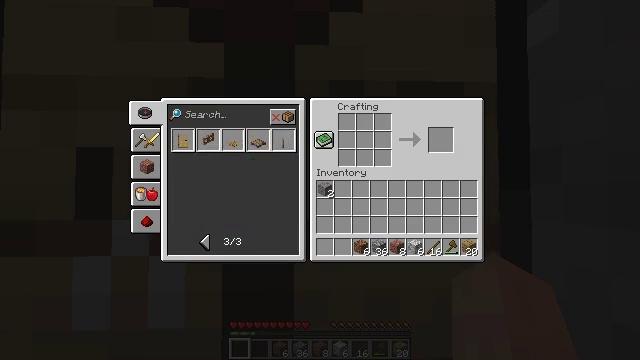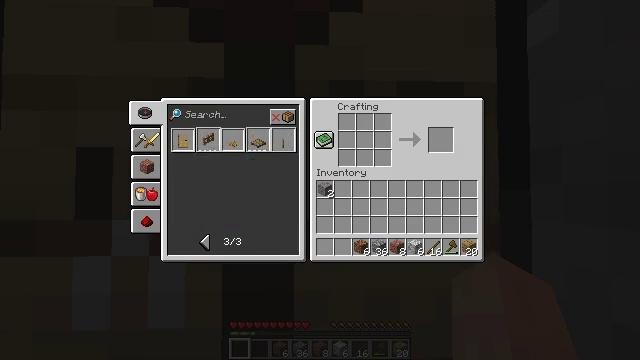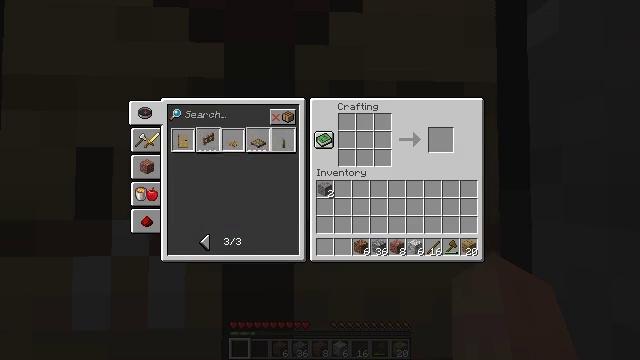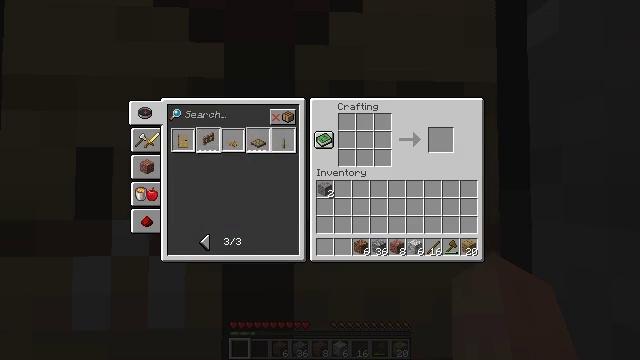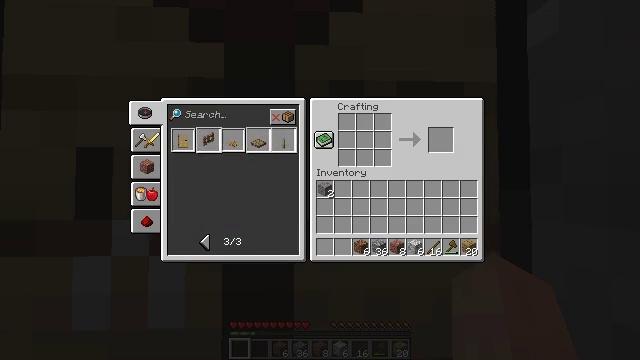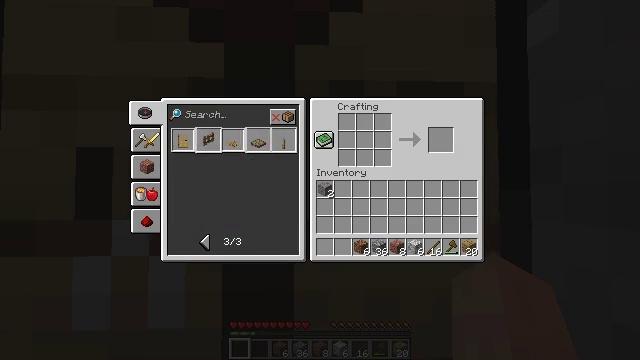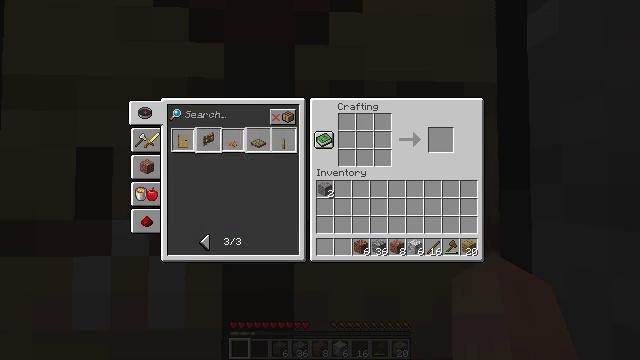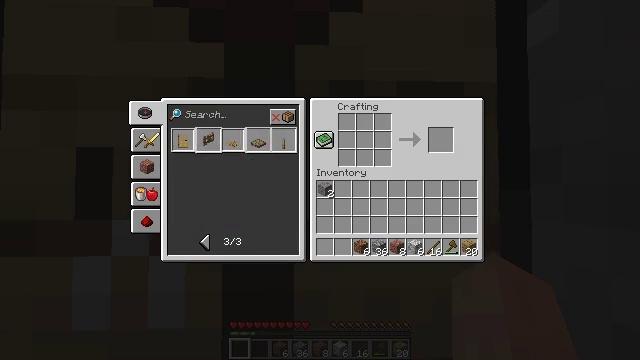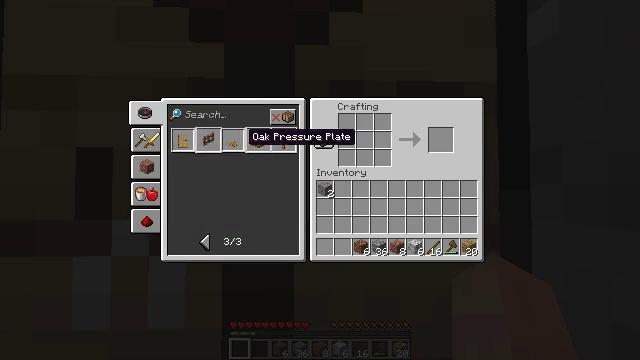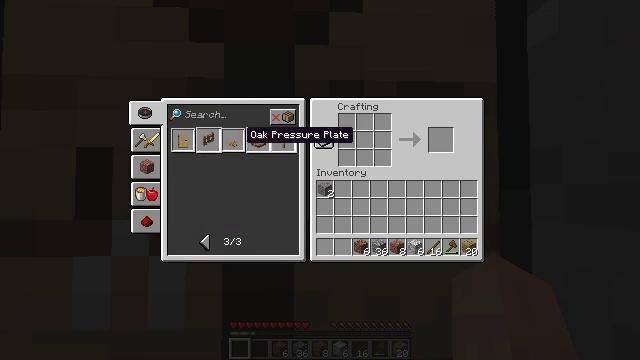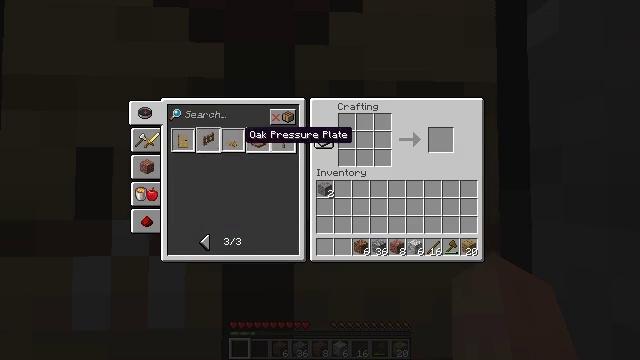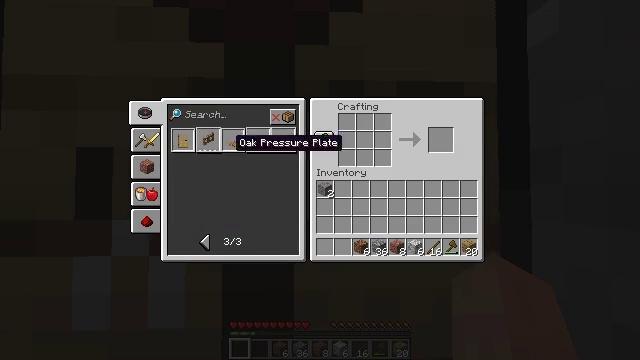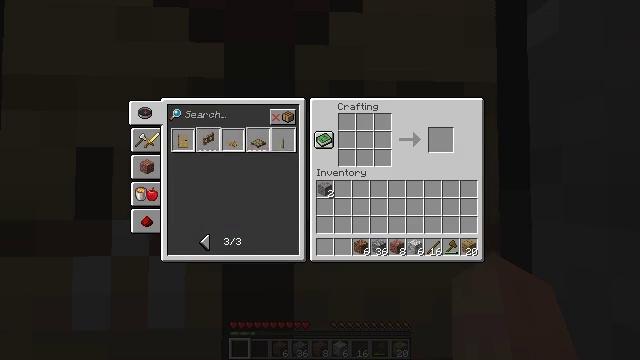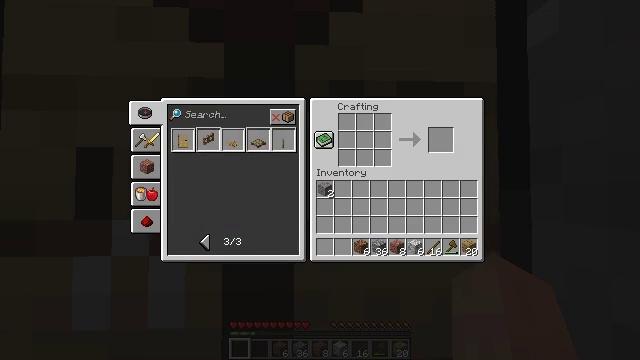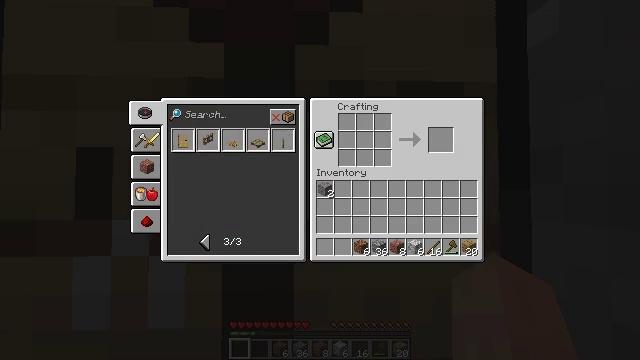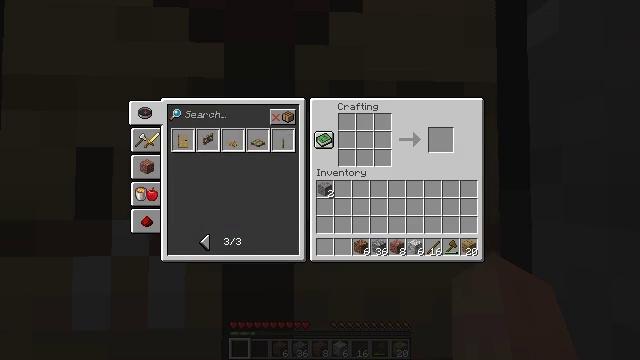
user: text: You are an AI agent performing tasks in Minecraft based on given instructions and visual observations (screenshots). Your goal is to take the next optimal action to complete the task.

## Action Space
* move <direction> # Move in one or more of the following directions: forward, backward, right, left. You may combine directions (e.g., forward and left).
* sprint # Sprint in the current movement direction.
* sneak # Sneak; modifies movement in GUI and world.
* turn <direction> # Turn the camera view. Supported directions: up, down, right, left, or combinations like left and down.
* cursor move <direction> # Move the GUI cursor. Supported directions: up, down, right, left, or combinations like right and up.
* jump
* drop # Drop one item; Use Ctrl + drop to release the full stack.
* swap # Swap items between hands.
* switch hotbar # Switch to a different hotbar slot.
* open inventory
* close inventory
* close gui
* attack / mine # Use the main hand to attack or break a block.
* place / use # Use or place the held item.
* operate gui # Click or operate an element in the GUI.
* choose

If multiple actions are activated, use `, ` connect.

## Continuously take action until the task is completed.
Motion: motion action
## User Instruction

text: Use cobblestones and sticks on a crafting table to make a stone pickaxe.
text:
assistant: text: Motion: operate gui
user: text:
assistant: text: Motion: no_op
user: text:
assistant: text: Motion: no_op
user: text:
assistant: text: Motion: no_op
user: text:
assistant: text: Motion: no_op
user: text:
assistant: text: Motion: cursor move up
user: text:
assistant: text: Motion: cursor move left and up
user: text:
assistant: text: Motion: cursor move up
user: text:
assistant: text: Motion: no_op
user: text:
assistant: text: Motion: no_op
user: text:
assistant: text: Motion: cursor move left and down
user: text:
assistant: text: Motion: cursor move left and down
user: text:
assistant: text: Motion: cursor move down
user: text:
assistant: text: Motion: cursor move down
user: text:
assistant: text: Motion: cursor move down
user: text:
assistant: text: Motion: no_op
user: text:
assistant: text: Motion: no_op
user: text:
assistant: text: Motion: no_op
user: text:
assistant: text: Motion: no_op
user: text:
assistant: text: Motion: cursor move down
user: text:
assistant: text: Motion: cursor move down
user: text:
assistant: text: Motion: no_op
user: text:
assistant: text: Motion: no_op
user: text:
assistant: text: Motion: operate gui
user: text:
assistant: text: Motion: operate gui
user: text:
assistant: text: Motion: operate gui
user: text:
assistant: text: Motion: no_op
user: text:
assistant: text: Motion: no_op
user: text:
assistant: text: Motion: no_op
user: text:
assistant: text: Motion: no_op